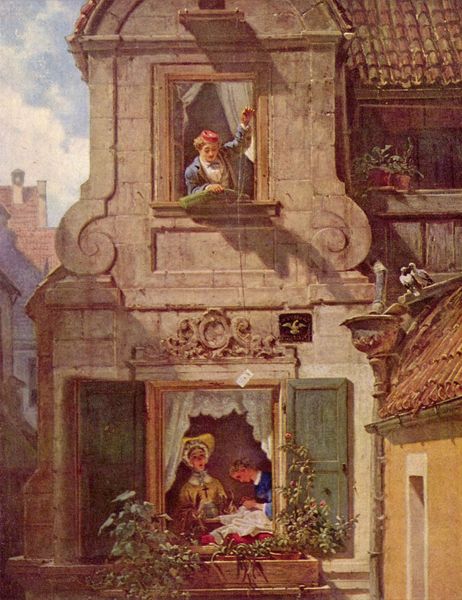
Titel: Der abgefangene Liebesbrief
Künstler: Carl Spitzweg
Standort: Schweinfurt
Institution: Sammlung Georg Schäfer
Schlagwörter: blau, gemälde, himmel, mann, schatten, vogel, wolken, frauen, gelb, grün, menschen, mädchen, stadt, blume, blumen, braun, fenster, frau, grau, hut, licht, männer, weiss, dach, gebäude, haus, rot, wolke, haube, ornament, hemd, jacke, wand, architektur, barock, geschichte, sehen, stein, taube, vorhang, öl, häuser, vögel, sonne, reich, schnur, mutter, paar, tochter, pflanze, pflanzen, dachziegel, fensterläden, genre, kamin, balkon, blumentopf, relief, liebe, ecke, fassade, dächer, mauer, ziegel, läden, kissen, gardine, gardinen, vorhänge, nähen, lesen, verzierung, stuck, faden, sticken, junge, carl spitzweg, schild, spitzweg, blumenkästen, fensterladen, offen, fensterrahmen, kreuz, regenrinne, tauben, nonne, angel, bürgertum, häubchen, biedermeier, liebespaar, ehepaar, barett, gesims, junger mann, voluten, sandstein, student, brief, liebesbrief, romantisch, ziegeldach, freund, heimlich, blumenkasten, schnecke, städtchen, stockwerke, rinne, dachrinne, fesnter, stickerin, botschaft, gemauert, nachricht, fallrohr, häuslich, gemäde, entdeckt, liebhaber, geheim, schute, turteltauben, offene, unbemerkt, aufgedeckt, auspassen, bemerken, bemerkt, kassiber, vorhas, 1850, häusliche